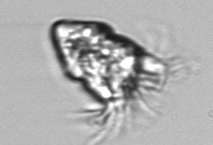
Label: Strombidium_inclinatum